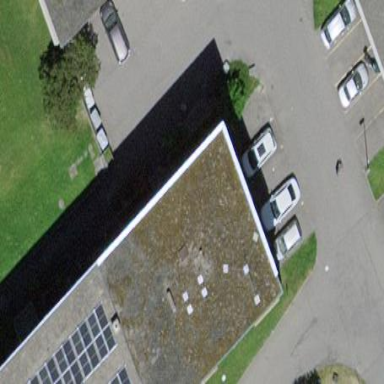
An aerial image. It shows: Flat-roofed residential building.